Question: I am using following code to show vertical bar on 'JTable'. Despite of it is active. I can't scroll down:
'''
scrollPane = new javax.swing.JScrollPane(JScrollPane.VERTICAL_SCROLLBAR_ALWAYS,JScrollPane.HORIZONTAL_SCROLLBAR_AS_NEEDED);
table = new javax.swing.JTable(dtm);
table.setName("table"); // NOI18N
sorter = new TableRowSorter<DefaultTableModel>(dtm);
table.setRowSorter(sorter);
table.setPreferredSize(new java.awt.Dimension(300, 190));
scrollPane.setViewportView(table);
'''
Picture Added:

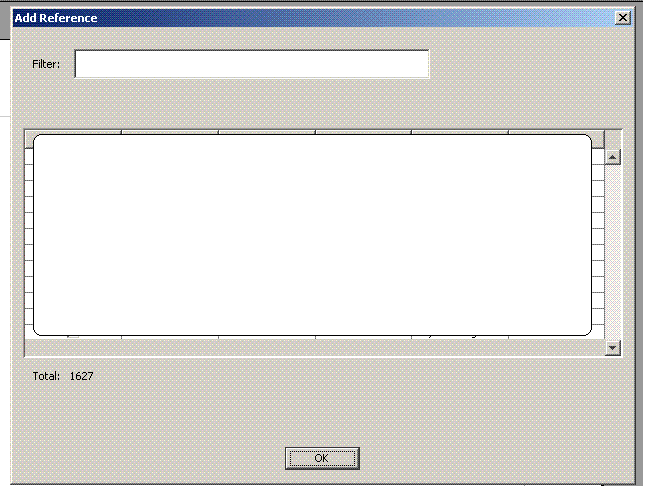
Answer: Don't use 'setPreferredSize', the 'JViewport' is using to information to decide how much space is required it needs, which the 'JScrollPane' is then using to decide if it needs to show the scroll bars or not
If you really, absolutely have to modify the viewable size of the table, can try using 'setPreferredScrollableViewportSize'